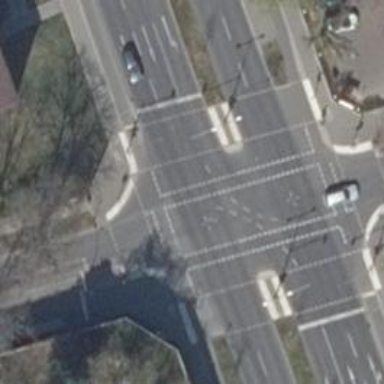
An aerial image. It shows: Asphalt footway with traffic signals at crossing. Both the footway and cycleway have asphalt surfaces.